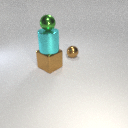
small green metal sphere above large cyan metal cylinder